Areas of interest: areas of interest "Park Square"
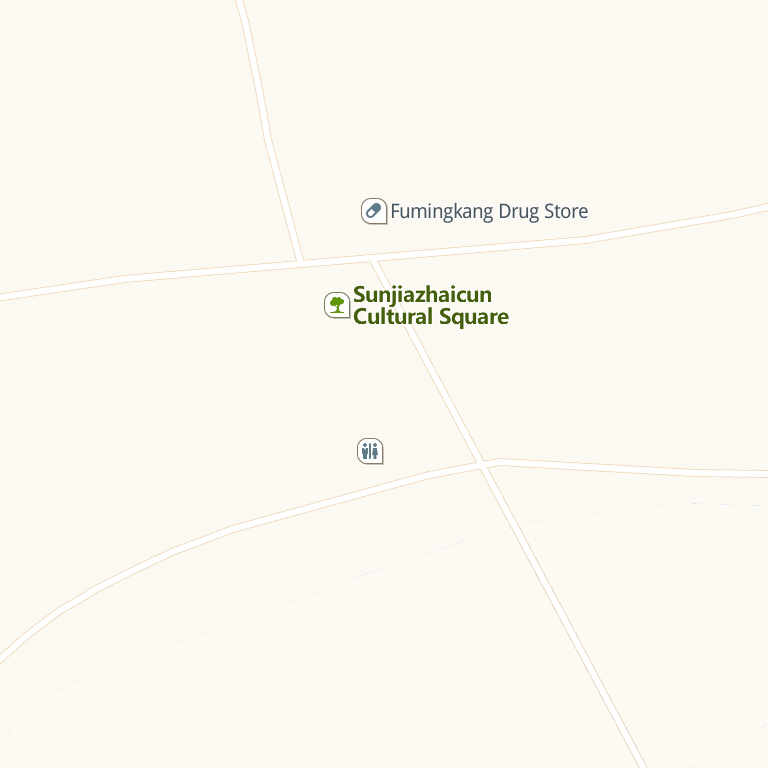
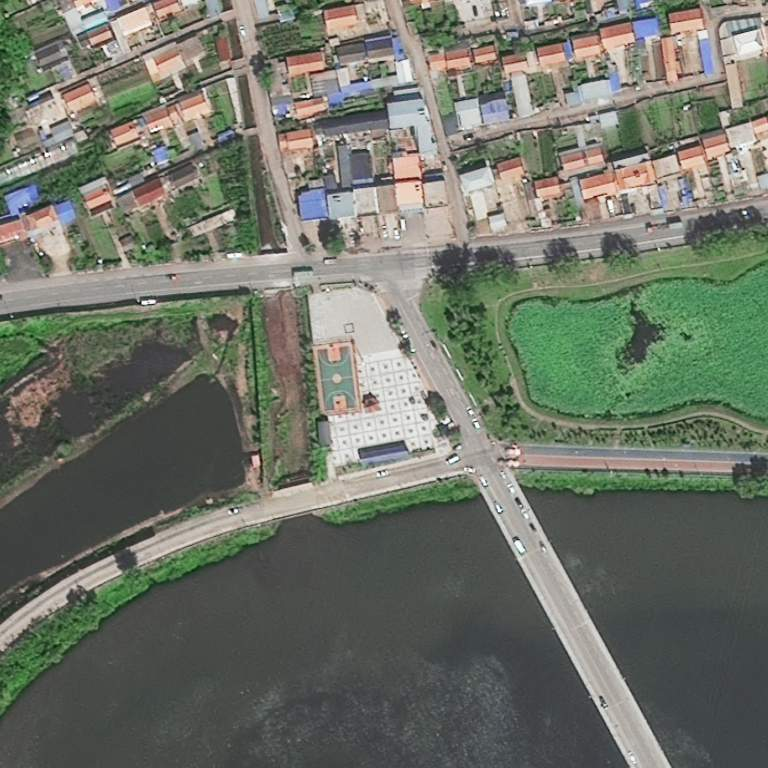